Interaction volume radius: 5 \u00c5
Interaction volume height: 15 \u00c5
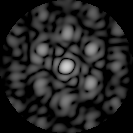
Disorder parameter: 0.461